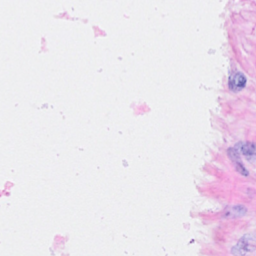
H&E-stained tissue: Breast